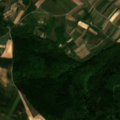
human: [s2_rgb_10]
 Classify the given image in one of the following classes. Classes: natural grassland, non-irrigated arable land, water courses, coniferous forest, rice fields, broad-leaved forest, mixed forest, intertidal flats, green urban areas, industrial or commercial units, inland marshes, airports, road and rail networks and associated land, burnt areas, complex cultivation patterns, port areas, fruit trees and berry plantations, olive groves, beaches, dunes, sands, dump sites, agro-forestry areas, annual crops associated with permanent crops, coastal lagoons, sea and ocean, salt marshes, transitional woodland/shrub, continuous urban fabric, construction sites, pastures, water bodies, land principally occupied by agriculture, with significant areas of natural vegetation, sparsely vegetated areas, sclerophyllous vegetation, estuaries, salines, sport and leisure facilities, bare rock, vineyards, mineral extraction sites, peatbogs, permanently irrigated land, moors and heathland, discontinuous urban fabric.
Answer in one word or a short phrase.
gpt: non-irrigated arable land, vineyards, land principally occupied by agriculture, with significant areas of natural vegetation, broad-leaved forest